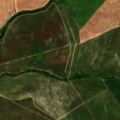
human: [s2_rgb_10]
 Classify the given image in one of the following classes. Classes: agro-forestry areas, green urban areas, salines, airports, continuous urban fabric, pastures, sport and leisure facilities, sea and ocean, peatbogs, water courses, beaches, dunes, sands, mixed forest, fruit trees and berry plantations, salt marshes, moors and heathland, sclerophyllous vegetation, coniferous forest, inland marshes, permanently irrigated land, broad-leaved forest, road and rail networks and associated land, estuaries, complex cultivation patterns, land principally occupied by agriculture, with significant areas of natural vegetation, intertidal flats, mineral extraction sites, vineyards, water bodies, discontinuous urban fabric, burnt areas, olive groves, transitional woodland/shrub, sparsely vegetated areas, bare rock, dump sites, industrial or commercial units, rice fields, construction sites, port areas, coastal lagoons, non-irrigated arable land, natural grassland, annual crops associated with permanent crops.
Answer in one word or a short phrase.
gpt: continuous urban fabric